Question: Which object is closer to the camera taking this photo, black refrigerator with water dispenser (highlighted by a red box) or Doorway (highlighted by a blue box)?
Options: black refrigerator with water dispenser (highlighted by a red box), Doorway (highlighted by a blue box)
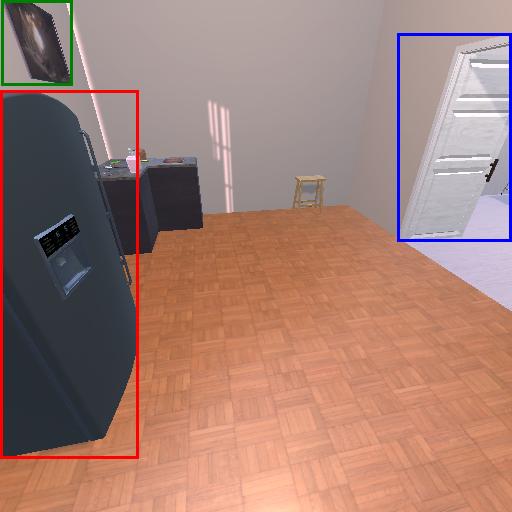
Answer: black refrigerator with water dispenser (highlighted by a red box)